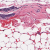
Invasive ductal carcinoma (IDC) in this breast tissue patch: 0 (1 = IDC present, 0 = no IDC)